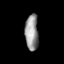
Tissue: prostate
Cell type: Fibroblasts
Senescence score: 0.7268
Nuclear area (px): 463
Mean DAPI intensity: 151.11